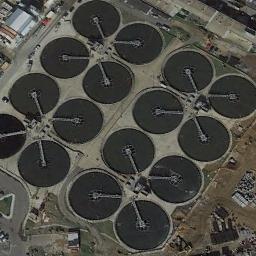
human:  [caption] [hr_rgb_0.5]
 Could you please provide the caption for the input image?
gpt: There are many black storage tanks on the bare land .

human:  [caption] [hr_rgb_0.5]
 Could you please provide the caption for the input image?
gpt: There are many identically sized and neatly arranged storage tanks in the factory .

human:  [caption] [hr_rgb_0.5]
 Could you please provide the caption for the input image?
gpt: There is a green pool beside the storage tanks .

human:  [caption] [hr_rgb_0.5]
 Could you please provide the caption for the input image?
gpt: There are many buildings beside the storage tanks .

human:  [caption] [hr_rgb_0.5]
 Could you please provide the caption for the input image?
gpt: There are some black storage tanks arranged neatly .